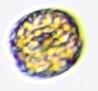
Label: Coscinodiscus